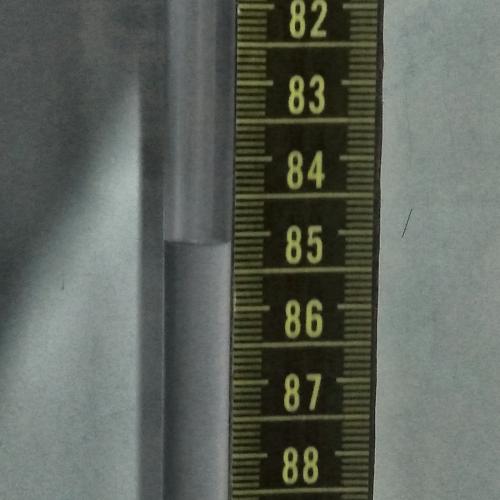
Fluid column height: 85.1 cm